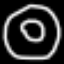
Label: donut